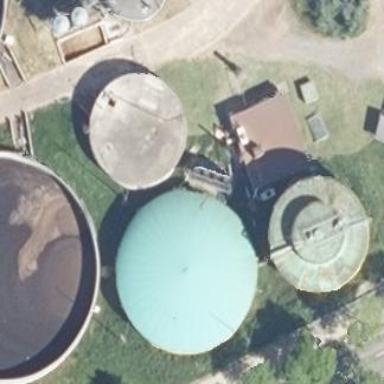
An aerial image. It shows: Covered reservoir with round roof. It is digester building.